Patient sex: M
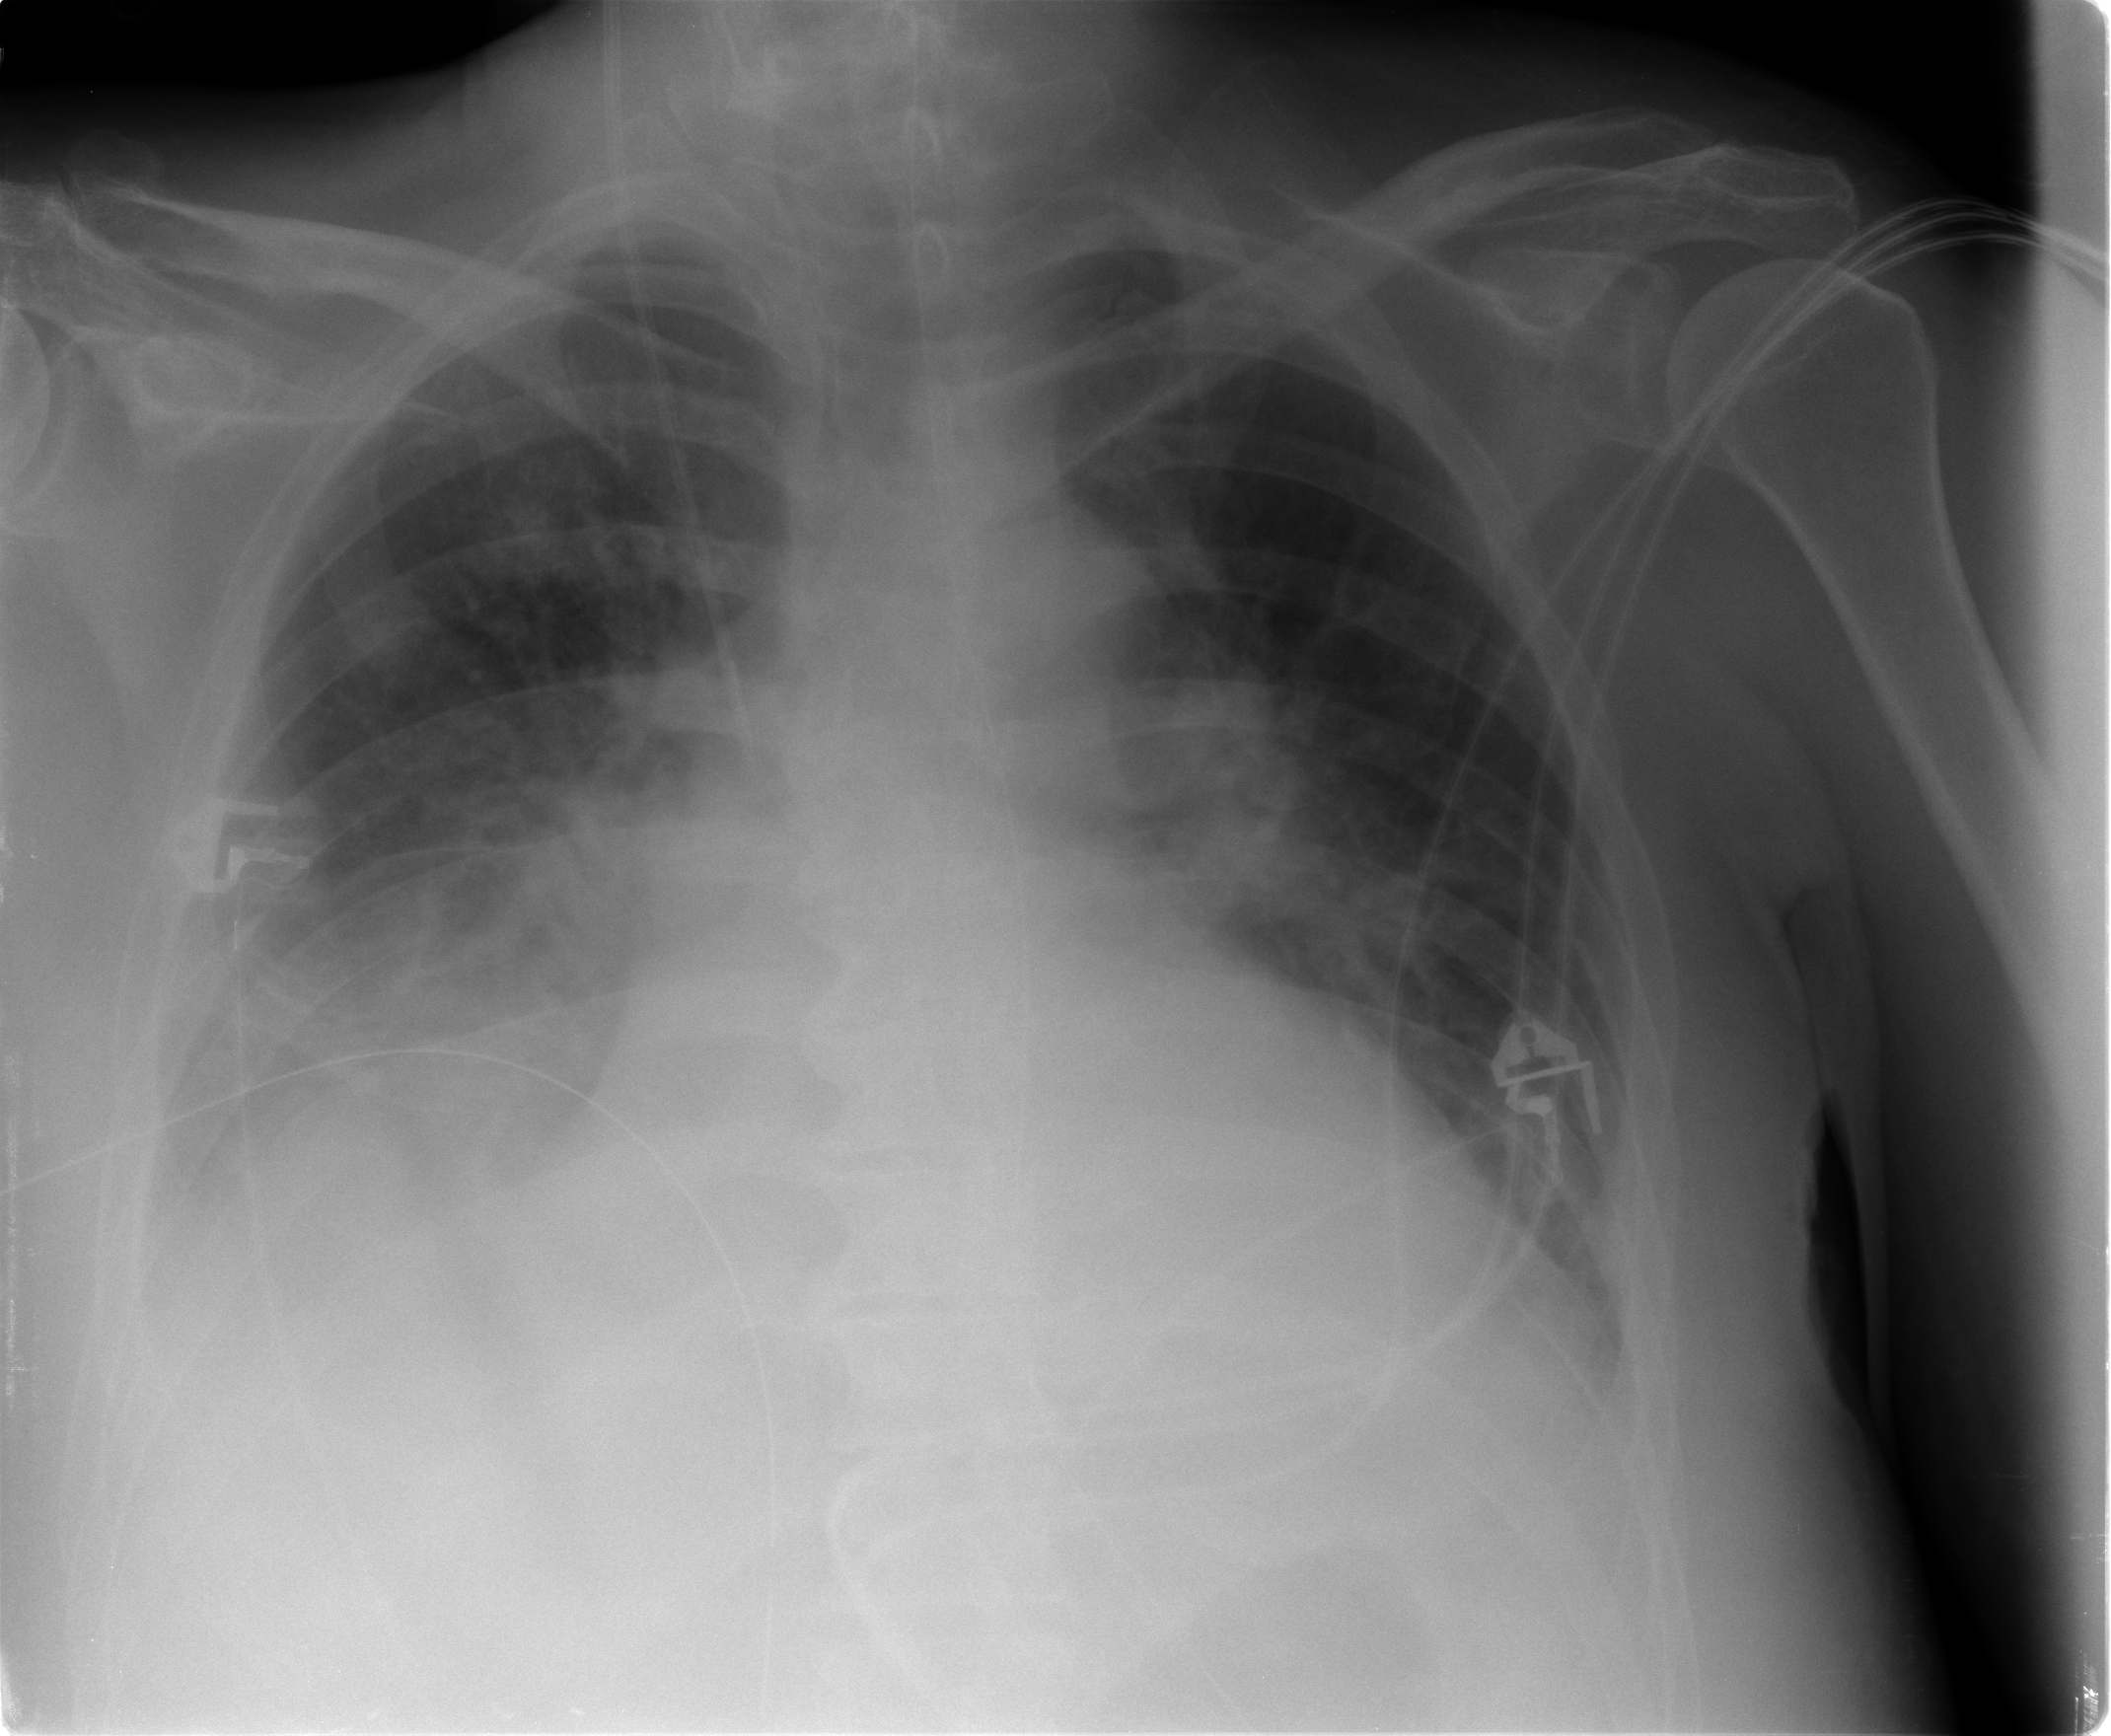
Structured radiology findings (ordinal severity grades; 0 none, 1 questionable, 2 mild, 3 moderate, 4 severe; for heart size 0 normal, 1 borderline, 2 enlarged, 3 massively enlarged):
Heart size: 2
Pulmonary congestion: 2
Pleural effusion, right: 3
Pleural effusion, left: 2
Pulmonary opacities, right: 2
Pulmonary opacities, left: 1
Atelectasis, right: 2
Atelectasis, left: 2